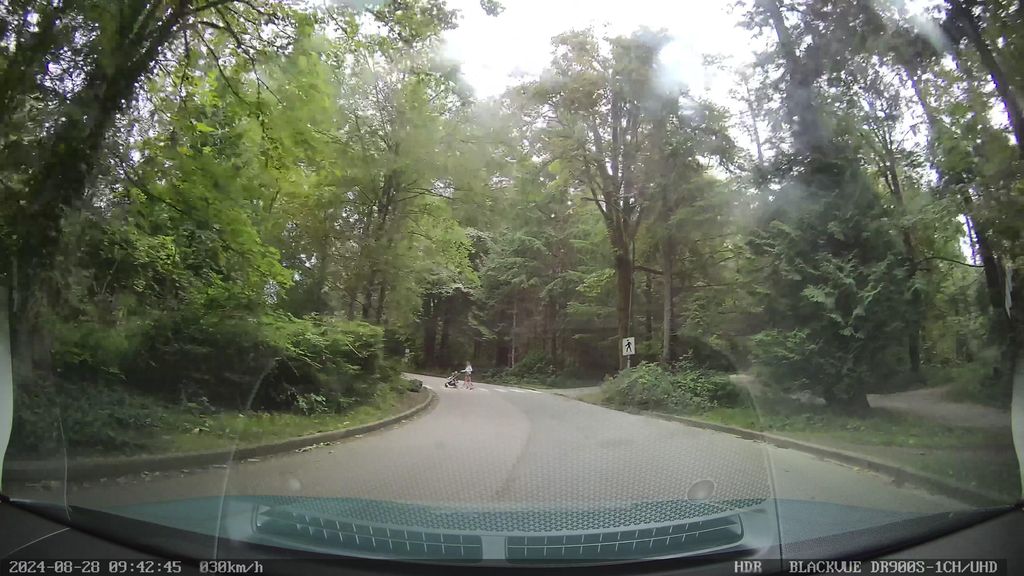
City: vancouver